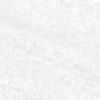
Label: change